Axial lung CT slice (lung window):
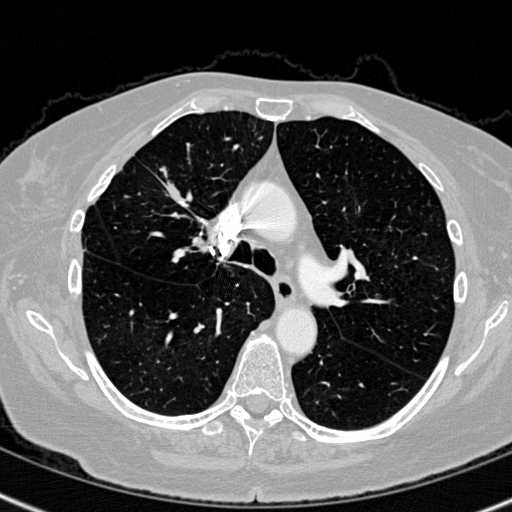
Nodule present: no